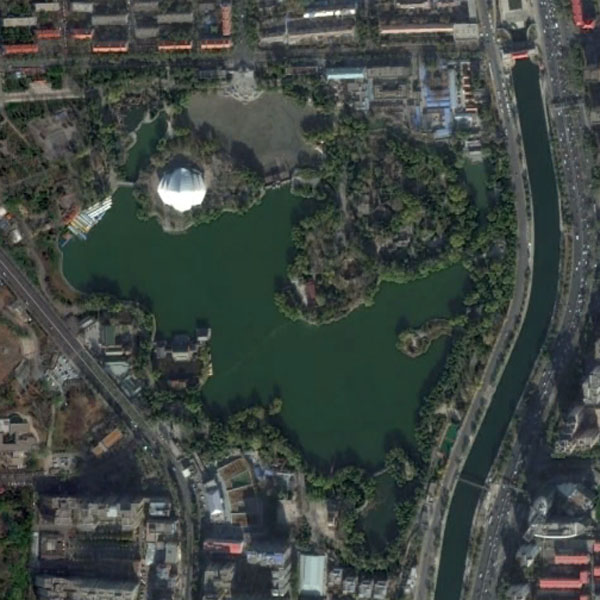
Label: Park